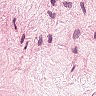
Metastatic tissue present: no